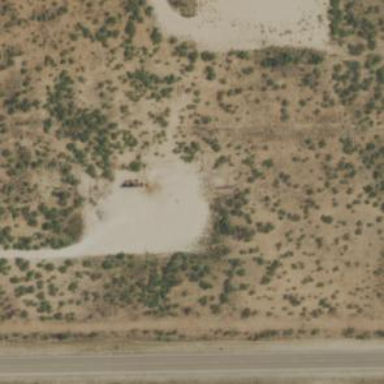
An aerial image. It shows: Wellsite with sandy terrain.